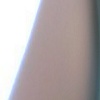
Label: sunburn